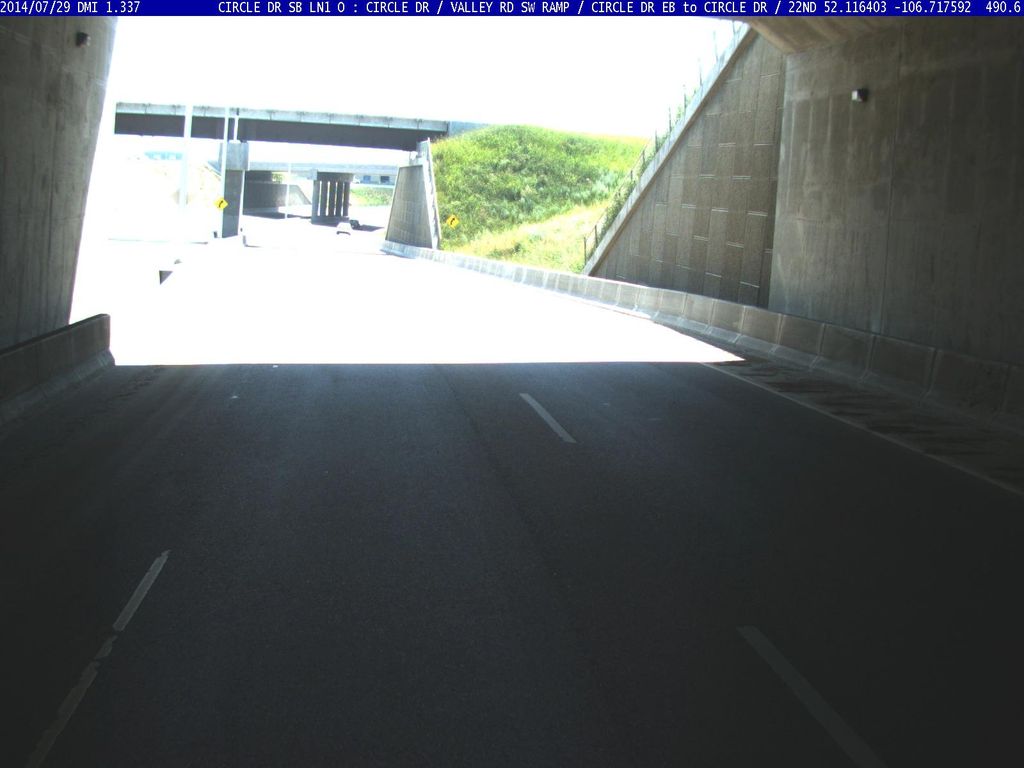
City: saskatoon